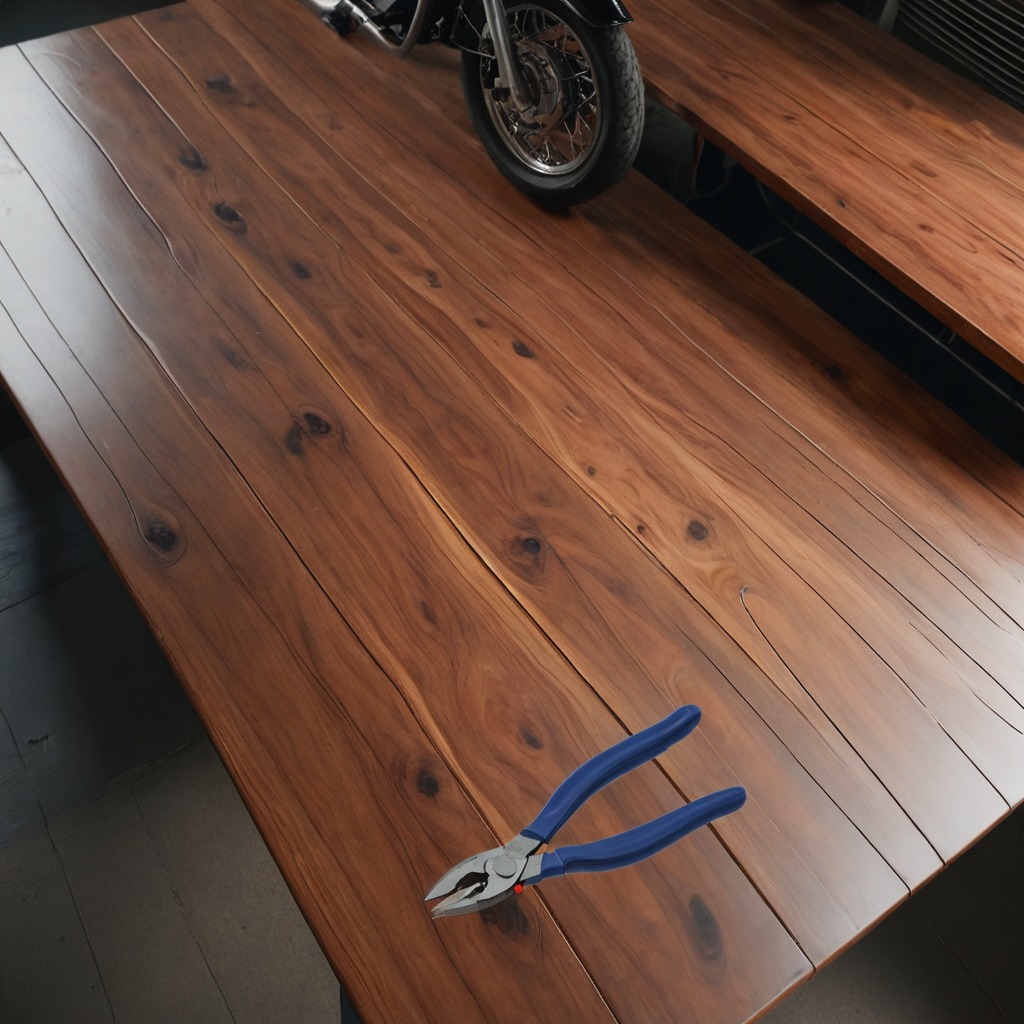
A plier is lying on the oil-spilled wooden table in a vintage motorcycle garage.